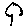
Label: tree